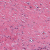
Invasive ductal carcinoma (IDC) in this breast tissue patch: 0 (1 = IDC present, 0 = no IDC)